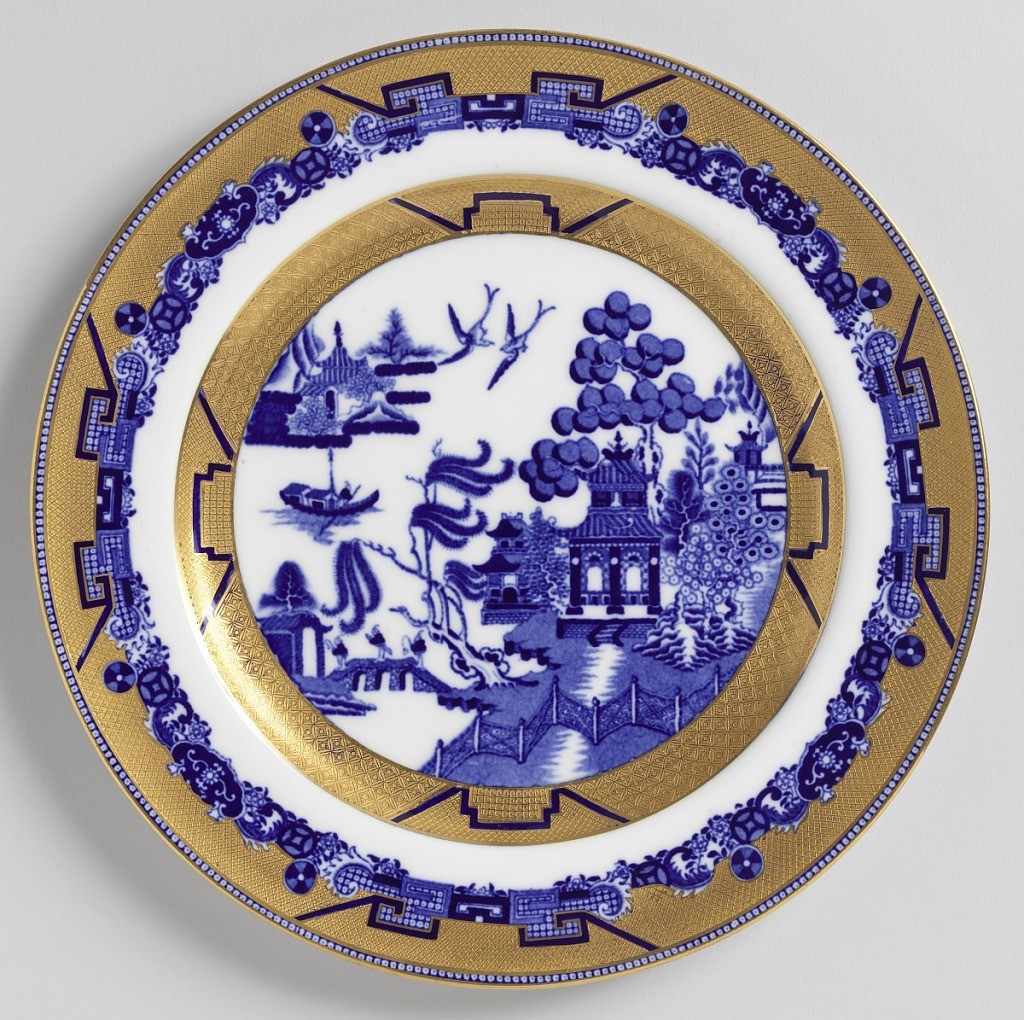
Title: Plate
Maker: Minton Ceramics Manufactory, English, established 1796
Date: ca. 1875–1876
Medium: porcelain, vitreous enamel, gold
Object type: plate
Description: Round plate with blue willow pattern and gold with diaper pattern.